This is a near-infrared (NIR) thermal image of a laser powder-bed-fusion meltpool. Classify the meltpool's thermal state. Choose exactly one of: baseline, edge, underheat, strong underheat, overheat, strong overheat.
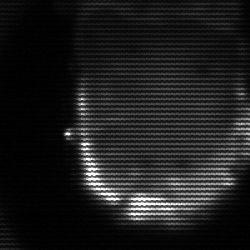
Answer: baseline